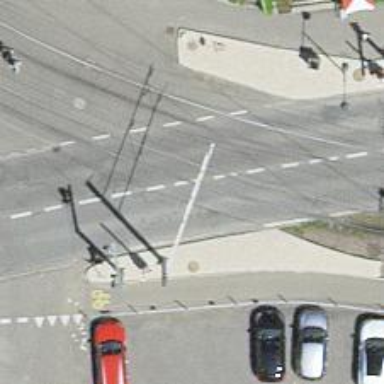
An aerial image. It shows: Level railway crossing with lights and double half barrier.